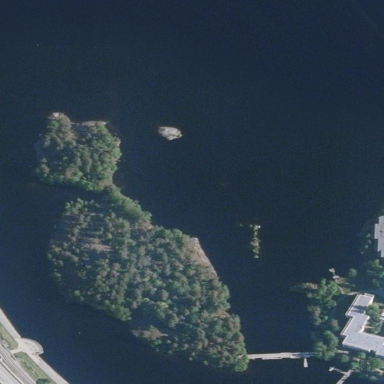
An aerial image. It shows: Islet covered with woodland.